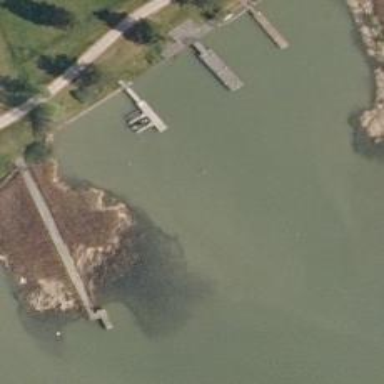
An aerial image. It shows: Man-made pier.